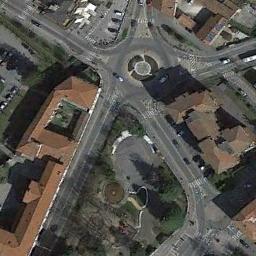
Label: roundabout